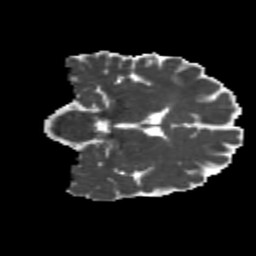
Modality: MD
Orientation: coronal
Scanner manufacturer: siemens
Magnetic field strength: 3 T
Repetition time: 4.16 s
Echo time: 0.0806 s